Question: My problem is not in a real programming Language.
I have an exercise in ABAP Language but is not very important the language.
Anyway, I have a table:

I need to make the total cost of the position(after the select obviously).
Then, the table will be grouped by two fields (MATNR and BUKRS), so I need to know for each Group the total cost MAX, the total cost MIN and the total cost AVERAGE of the positions.
However I need a simple algorithm to solve this problem (pseudo-code).
I hope I was clear.
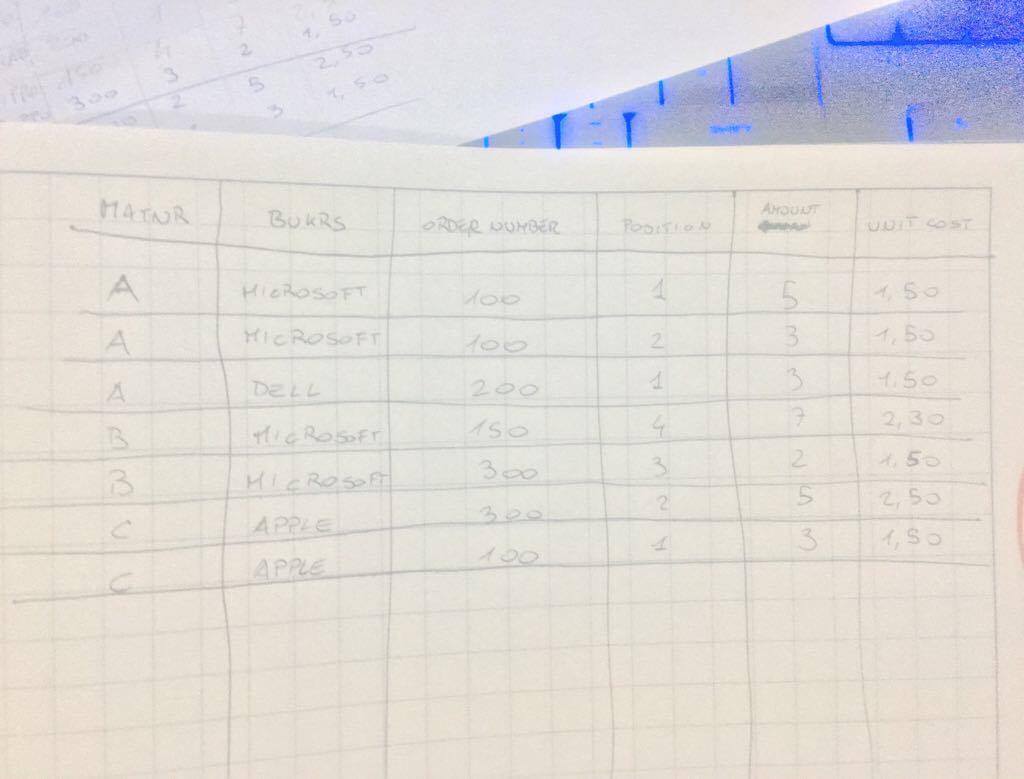
Answer: For table aggregations I find the AT functions within a LOOP very handy.
Sort your fields according the dimensions you need and sort the values within ascending or descending.
The order of the fields is very important here, because the AT looks for changes in the specified field and all fields left of it in the same row. So you handle group for group and append the result of the group aggregation to your result table.
'''
LOOP AT lt_itab ASSIGNING <ls_itab>.
AT NEW bukrs. "at first entry of combination matnr, bukrs
ls_agg-matnr = <ls_itab>-matnr.
ls_agg-bukrs = <ls_itab>-bukrs.
ENDAT.
TRY.
ADD <ls_itab>-amount TO lf_sum.
CATCH cx_sy_arithmetic_overflow.
lf_sum = 9999.
ENDTRY.
lf_count = lf_count + 1.
IF <ls_itab>-amount > lf_max.
lf_max = <ls_itab>-amount.
ENDIF.
AT END OF bukrs. "after last entry of combination matnr,bukrs
ls_agg-avg = lf_sum / lf_count.
ls_agg-max = lf_max.
APPEND ls_agg TO lt_agged.
CLEAR: ls_agg, lf_sum, lf_count, lf_max.
ENDAT.
ENDLOOP.
'''